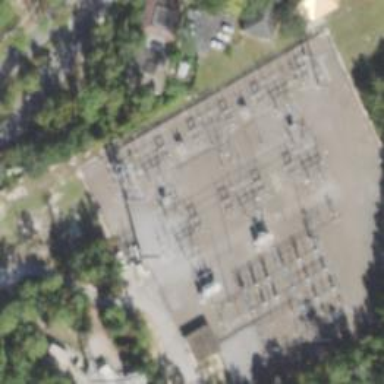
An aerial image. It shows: Switch used for power control.